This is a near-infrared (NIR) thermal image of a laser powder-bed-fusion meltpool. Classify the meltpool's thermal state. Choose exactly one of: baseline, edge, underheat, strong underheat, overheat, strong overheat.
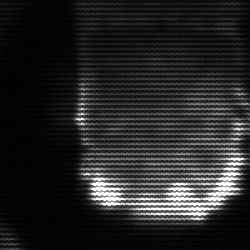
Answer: baseline